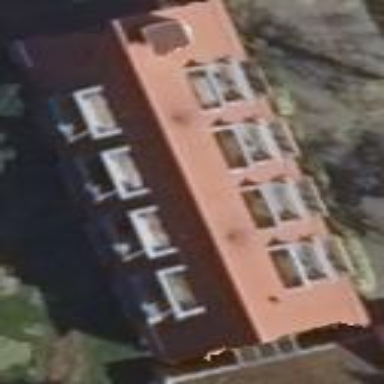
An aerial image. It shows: Brown hotel with gabled roof made of red roof tiles.